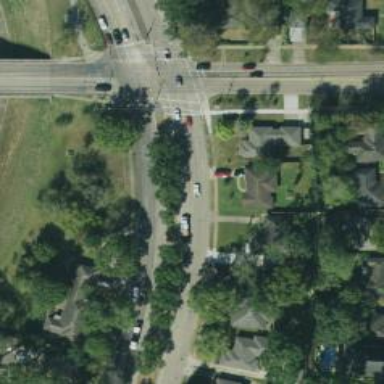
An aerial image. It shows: Secondary road.